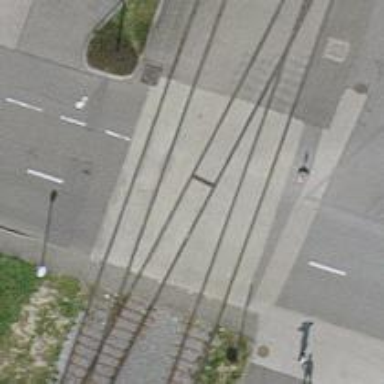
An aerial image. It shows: Level crossing along the railway.